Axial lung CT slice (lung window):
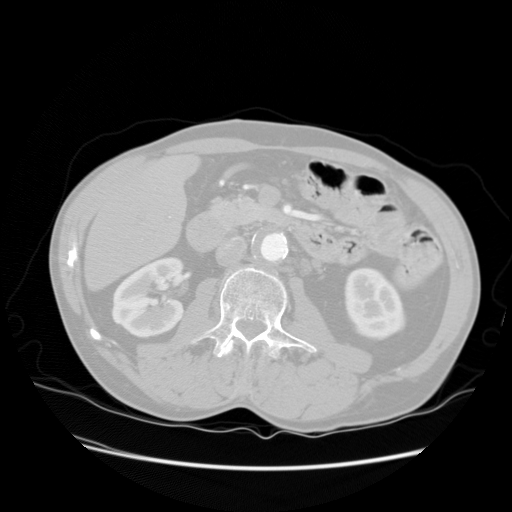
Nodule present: no